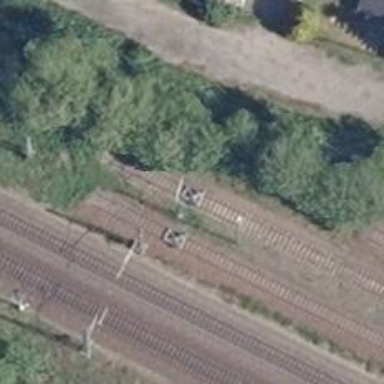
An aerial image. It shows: Rail yard with electrified contact lines for the railway.